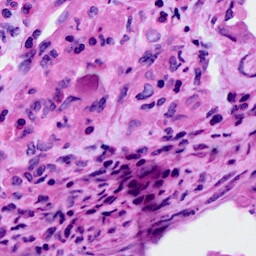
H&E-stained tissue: Cervix